Question: I would like to fully remove all the links to an external library in my project. How can I do that ?
What I did:
- -
The library (.jar) is still visible in my project above the assets folder and I don't manage to remove it. Below how it looks (cannot be remove by right click and delete (gray)):

Any help would be appreciated !
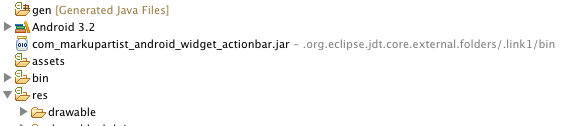
Answer: Maybe You have to go:
right click on your project:
properties > select "Android"
Under "Library", remove the library you want.
It maybe some libraries include other libraries so you couldn't remove it from where you have tried.